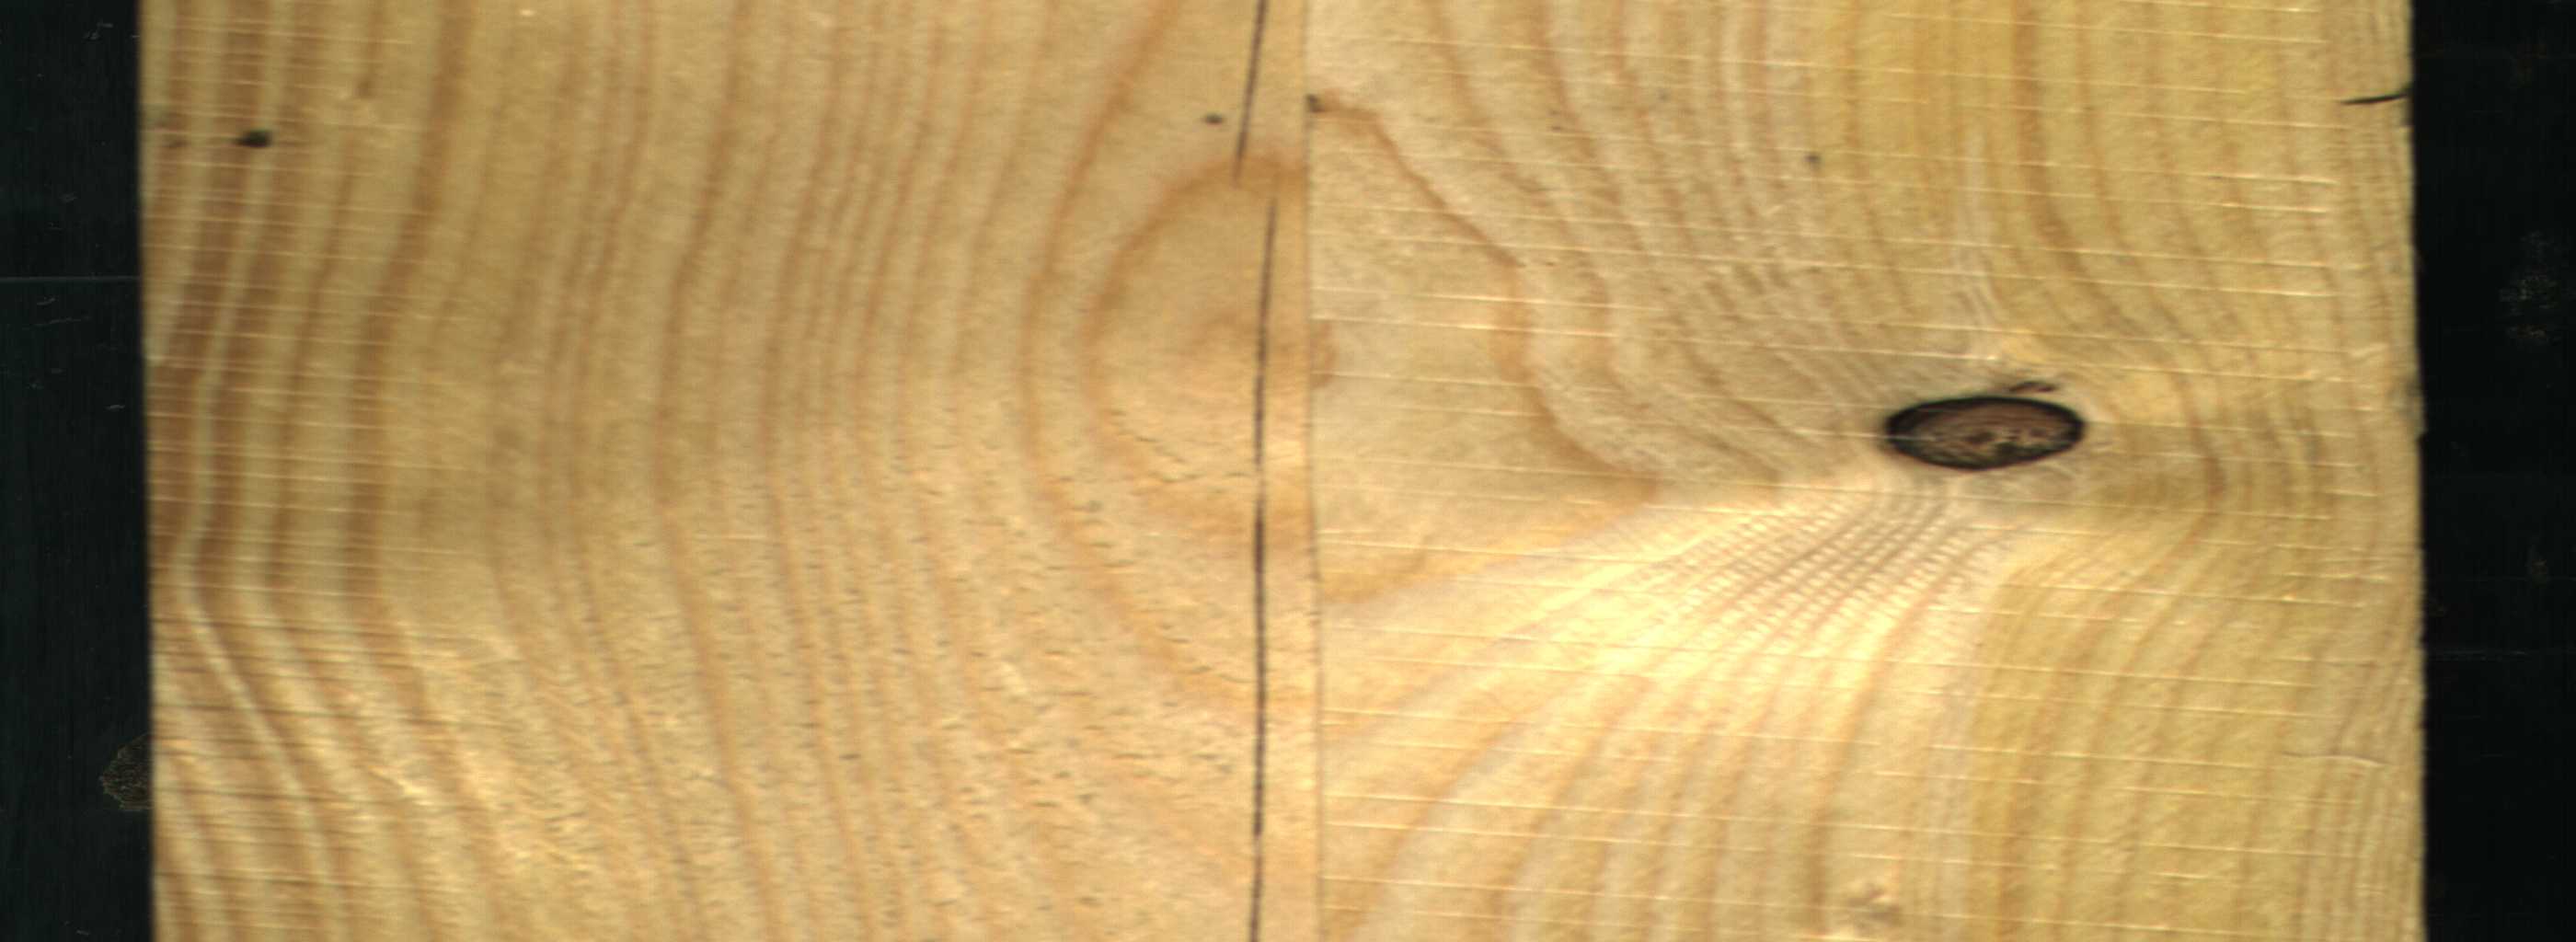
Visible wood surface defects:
Crack
Crack
Dead_Knot